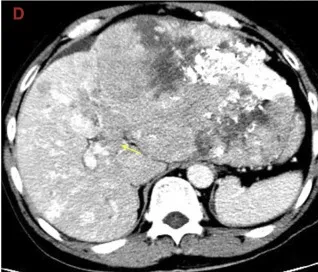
Abdominal computed tomography (CT) shows the tumor in the left lobe of the liver considered to be HCC with multiple metastases in the right lobe of the liver, and with tumor thrombosis in the left portal vein and lung metastases. The tumor thrombosis in the left portal vein.
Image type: radiology (ct)